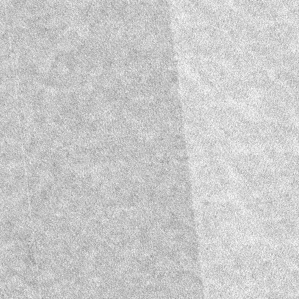
Label: frost